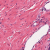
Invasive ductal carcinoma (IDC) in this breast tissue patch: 0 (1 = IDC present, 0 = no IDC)